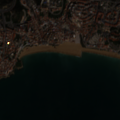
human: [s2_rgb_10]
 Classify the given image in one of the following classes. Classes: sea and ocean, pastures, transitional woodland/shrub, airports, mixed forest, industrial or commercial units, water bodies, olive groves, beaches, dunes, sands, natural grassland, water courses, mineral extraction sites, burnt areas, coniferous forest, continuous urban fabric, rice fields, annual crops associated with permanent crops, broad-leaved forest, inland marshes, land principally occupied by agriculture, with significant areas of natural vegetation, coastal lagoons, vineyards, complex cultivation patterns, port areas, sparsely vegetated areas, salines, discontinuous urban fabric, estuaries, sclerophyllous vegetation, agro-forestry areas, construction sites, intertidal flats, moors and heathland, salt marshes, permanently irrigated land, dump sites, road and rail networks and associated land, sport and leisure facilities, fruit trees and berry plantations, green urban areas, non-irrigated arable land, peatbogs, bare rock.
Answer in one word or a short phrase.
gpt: continuous urban fabric, discontinuous urban fabric, annual crops associated with permanent crops, sea and ocean